Question: So I have a modal with a form. The form has two radio buttons:

I have this, which stops the modal from closing if the user clicks inside it:
'''
$(".modal-content").click(function(e){
return false;
});
'''
However, this prevents radio buttons from being selected (in FF), and in Google / <URL> you can select once, but not again.
I've tried this:
'''
$("input:radio").click(function(e){
return true;
});
'''
But it didn't work.
Here's some code <URL>:
'''
<script type="text/javascript" src="http://ajax.googleapis.com/ajax/libs/jquery/1.8.3/jquery.min.js"></script>
<script type="text/javascript">
$(document).ready(function () {
// Prevents the modal from closing if the user clicks inside the white box
$(".modal-content").click(function(e){
return false;
});
$("input:radio").click(function(e){
console.log("working");
return true;
});
});
</script>
Normal Buttons <br/>
<input type="radio" name="test"><span>Yes</span>
<input type="radio" name="test"><span>No</span><br/><br/>
Return false buttons:<br/>
<div style="border: 1px black solid;" class="modal-content">
<input type="radio" name="loan"><span>Yes</span>
<input type="radio" name="loan"><span>No</span>
<br/><br/>
</div>
'''
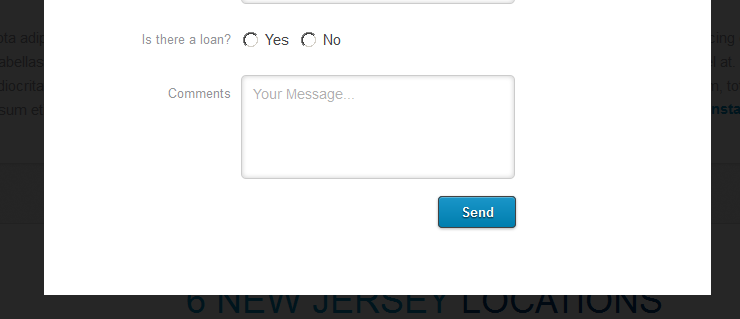
Answer: You have to stop propagation or it will never work.
'''
$("input:radio").click(function(e){
e.stopPropagation();
});
'''